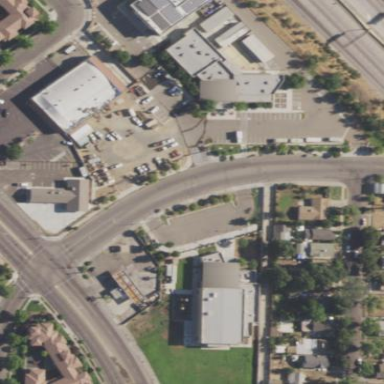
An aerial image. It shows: Commercial area.